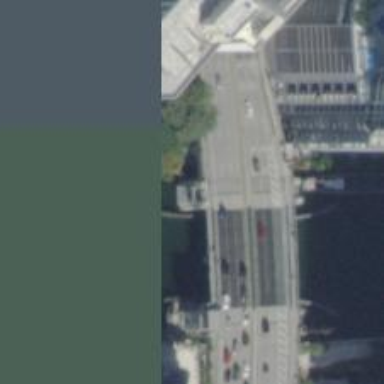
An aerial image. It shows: Movable bascule bridge on footway road.